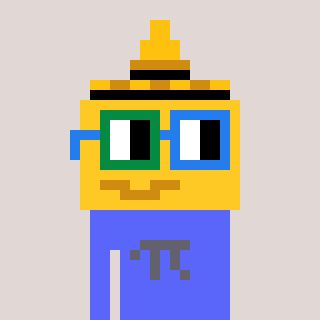
a pixel art character with square green and blue glasses, a mustard-shaped head and a purple-colored body on a warm background